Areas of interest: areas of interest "Shenzhen Design Industrial Park"
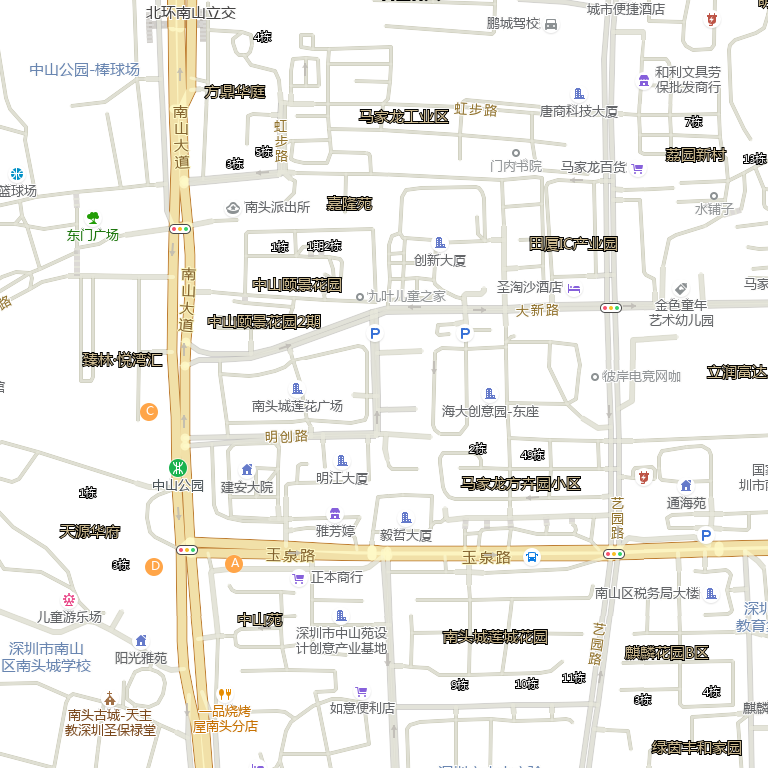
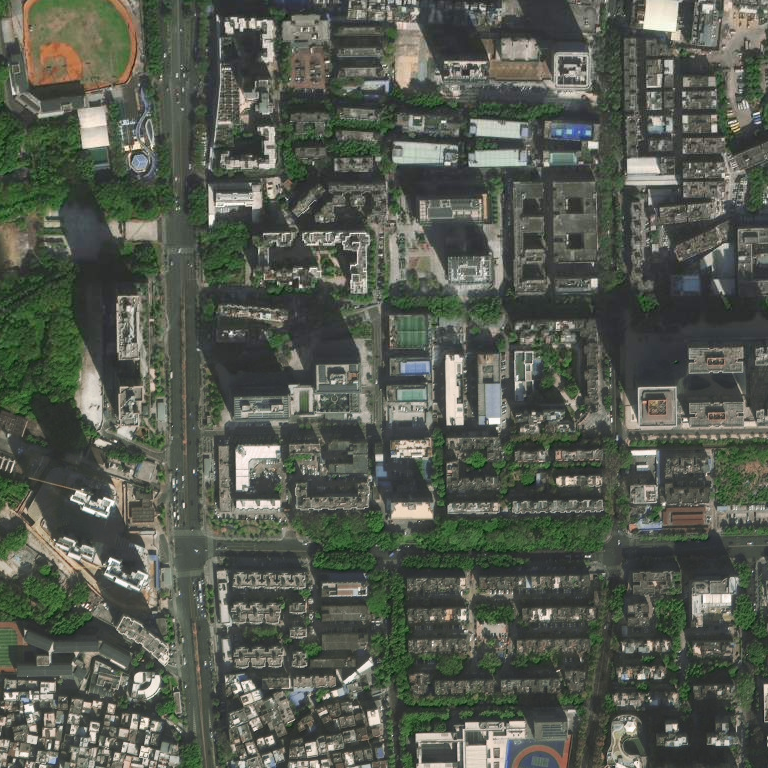